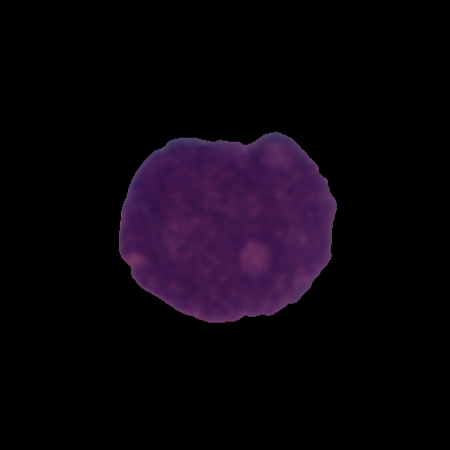
Label: cancer